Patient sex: M
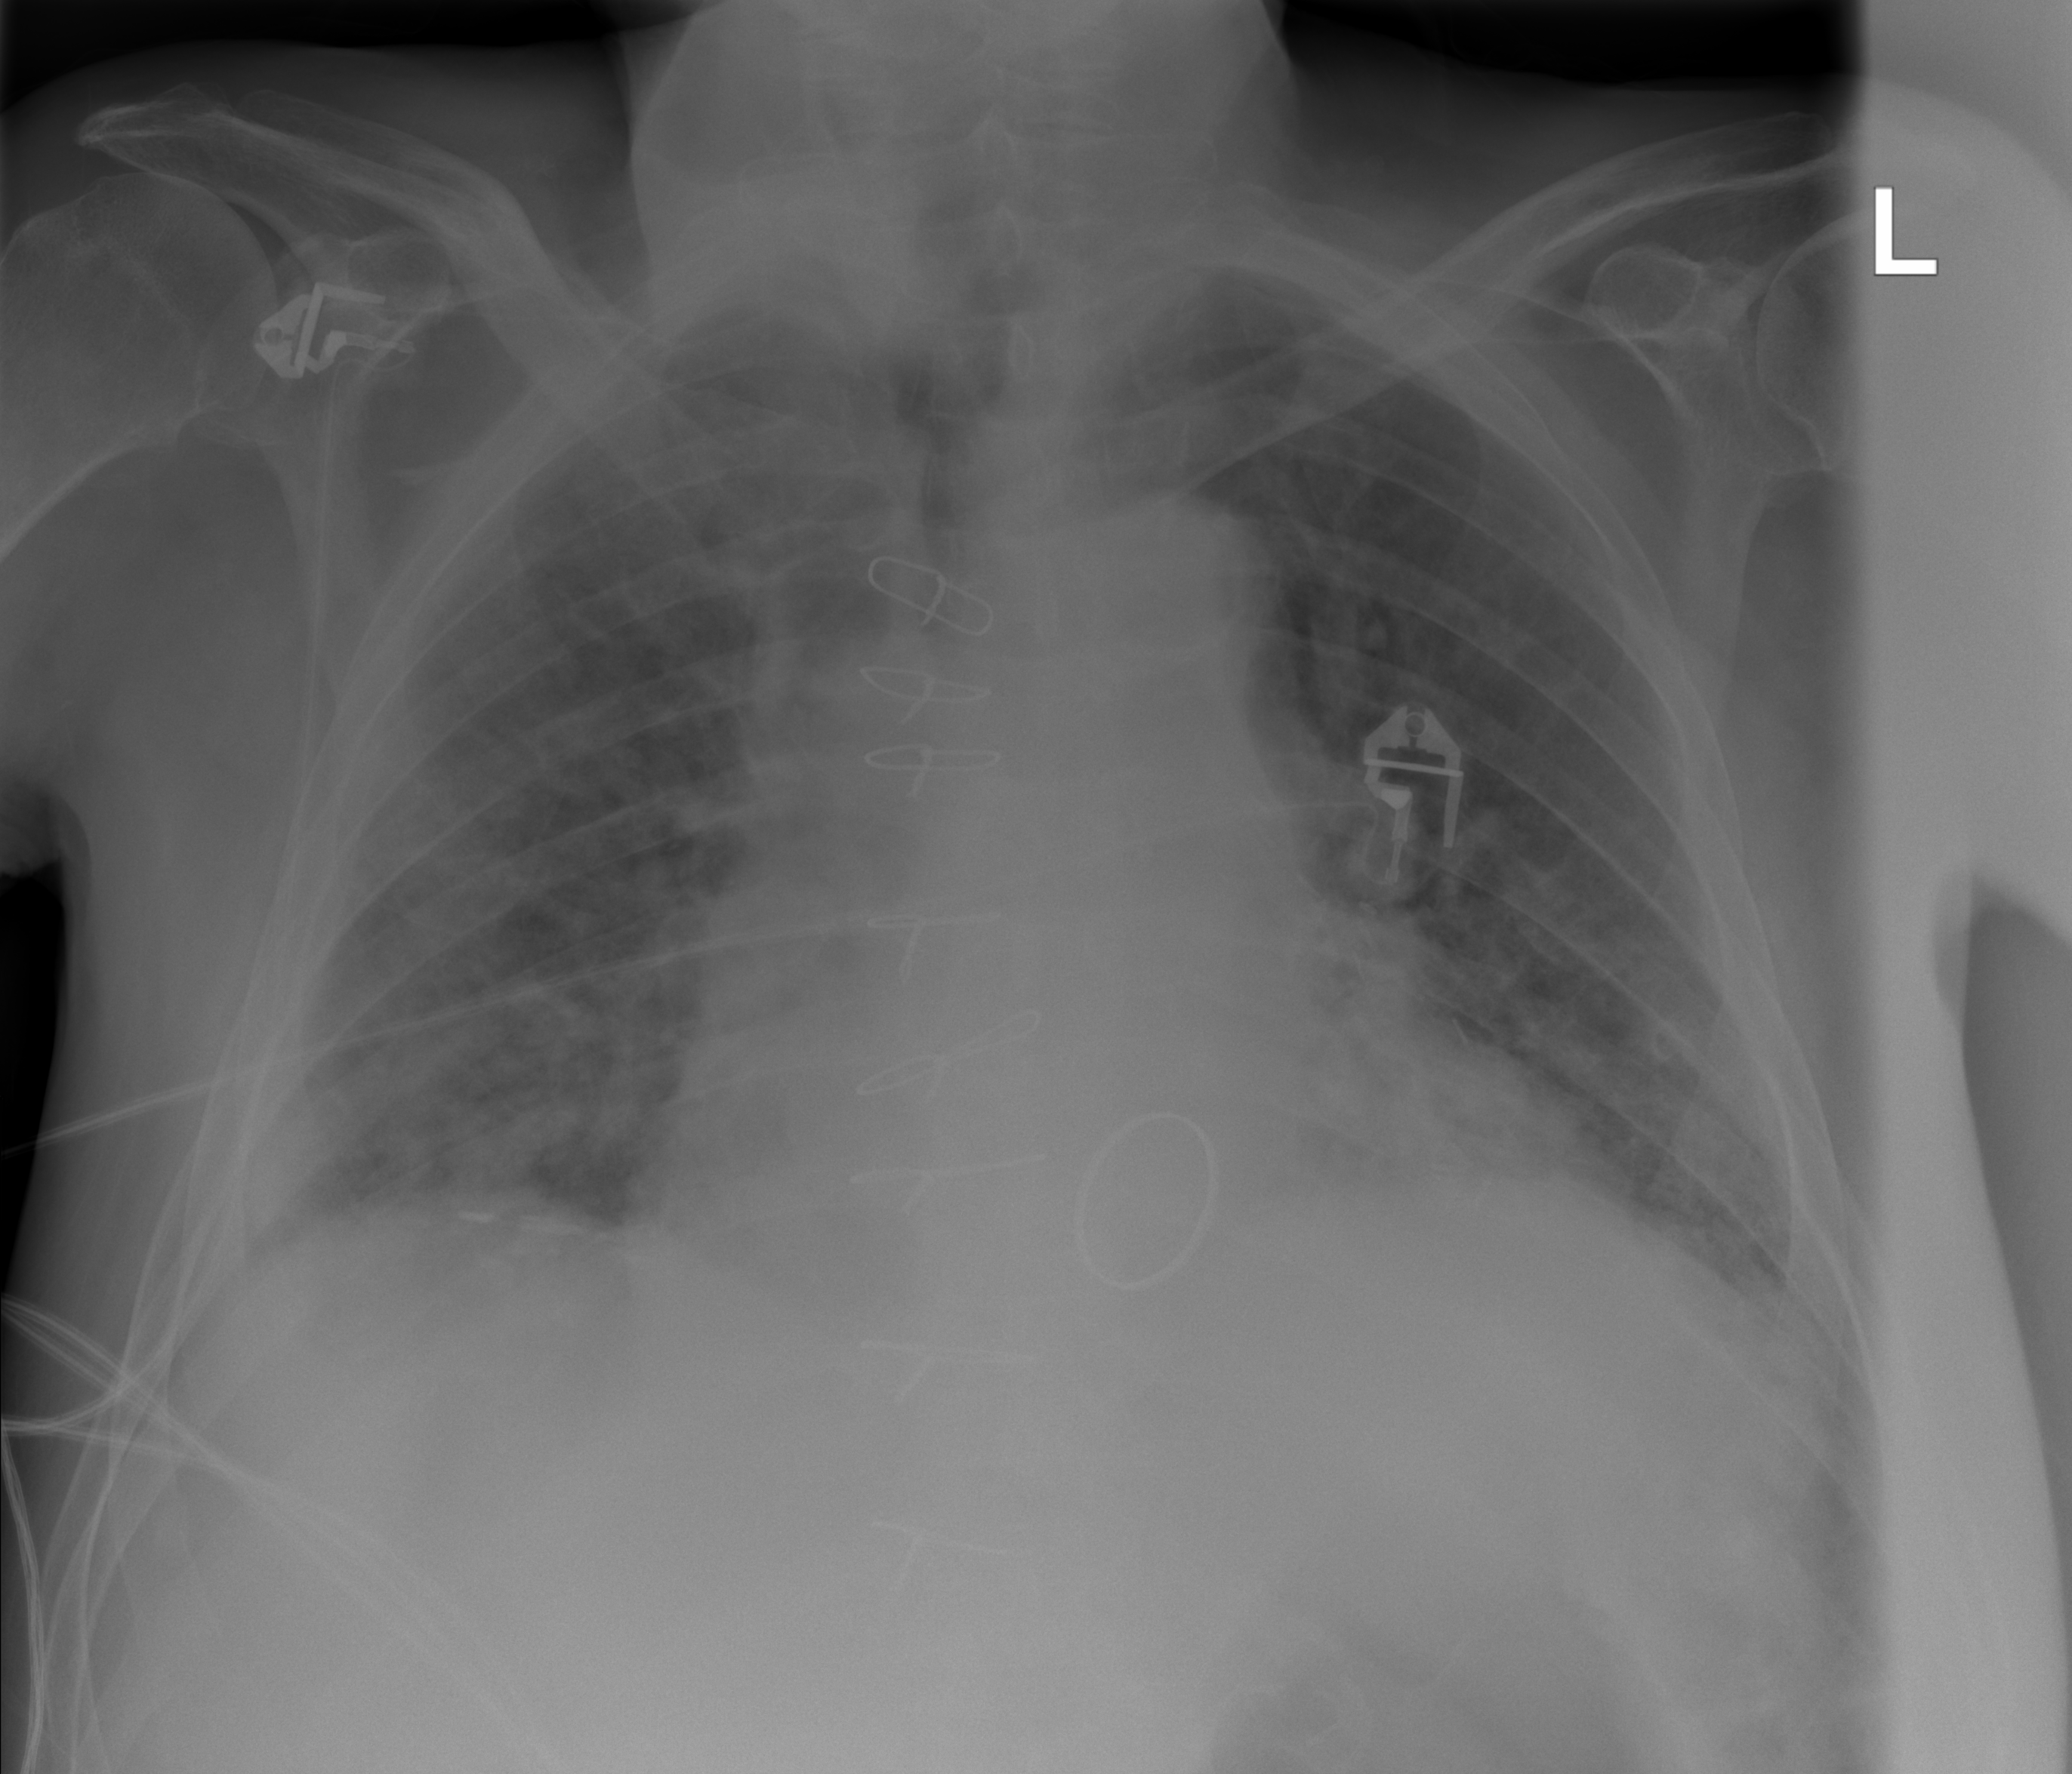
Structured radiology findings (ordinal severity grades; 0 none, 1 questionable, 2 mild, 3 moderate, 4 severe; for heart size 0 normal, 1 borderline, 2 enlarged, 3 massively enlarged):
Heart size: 1
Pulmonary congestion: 1
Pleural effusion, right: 1
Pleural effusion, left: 1
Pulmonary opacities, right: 2
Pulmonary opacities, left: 2
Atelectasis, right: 2
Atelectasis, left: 2